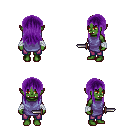
a pixel art fantasy rpg character, female body template, orc, green skin, chain tabard jacket, magenta pants, purple unkempt hairstyle, white cloth bandages, dagger, four views (front, back, left, right), 2x2 character sprite sheet, small pixel art, hard edges, no anti-aliasing